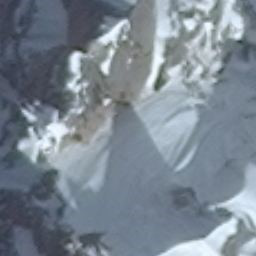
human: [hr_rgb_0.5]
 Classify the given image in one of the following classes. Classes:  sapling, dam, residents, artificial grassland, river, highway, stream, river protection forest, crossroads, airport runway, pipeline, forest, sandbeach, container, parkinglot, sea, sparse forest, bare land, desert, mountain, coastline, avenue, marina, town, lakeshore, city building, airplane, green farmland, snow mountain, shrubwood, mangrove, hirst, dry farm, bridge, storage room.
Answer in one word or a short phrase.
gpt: snow mountain